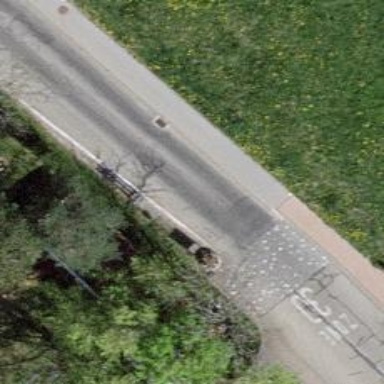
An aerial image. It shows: Traffic calming hump on the road.